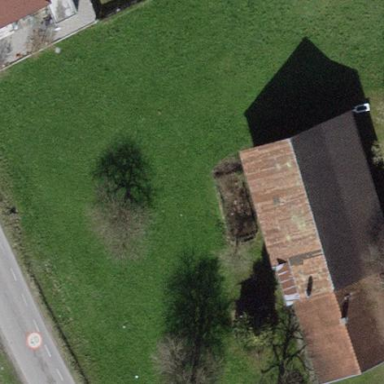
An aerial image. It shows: Farmyard area.